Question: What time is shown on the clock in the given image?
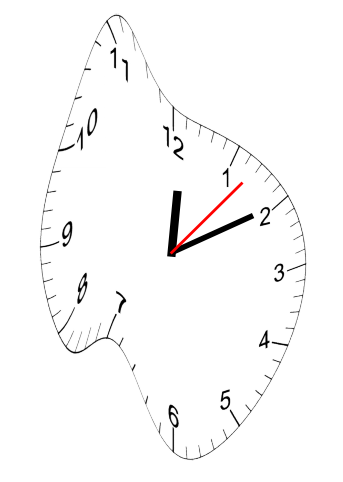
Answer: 12:10:07